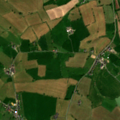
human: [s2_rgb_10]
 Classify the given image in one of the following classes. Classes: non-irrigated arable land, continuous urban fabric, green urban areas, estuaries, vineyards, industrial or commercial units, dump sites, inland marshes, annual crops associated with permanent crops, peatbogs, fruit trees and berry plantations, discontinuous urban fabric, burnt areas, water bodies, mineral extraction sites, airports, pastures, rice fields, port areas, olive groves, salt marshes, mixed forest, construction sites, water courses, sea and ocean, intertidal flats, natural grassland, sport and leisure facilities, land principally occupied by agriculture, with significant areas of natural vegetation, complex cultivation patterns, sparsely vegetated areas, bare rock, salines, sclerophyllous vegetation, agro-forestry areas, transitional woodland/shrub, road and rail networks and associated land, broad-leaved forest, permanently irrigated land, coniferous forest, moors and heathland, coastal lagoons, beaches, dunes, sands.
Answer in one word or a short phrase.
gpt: discontinuous urban fabric, pastures, complex cultivation patterns